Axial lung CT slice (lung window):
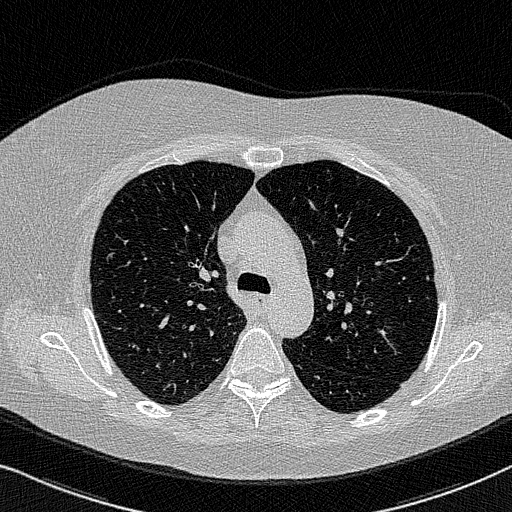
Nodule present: no